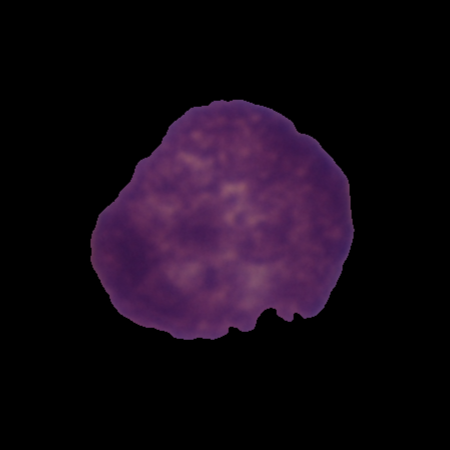
Label: cancer